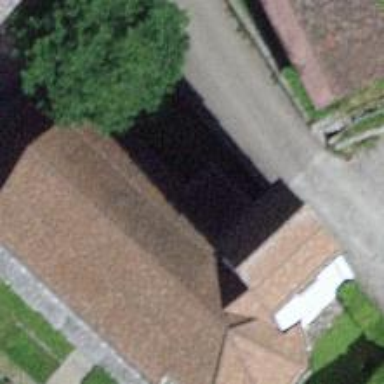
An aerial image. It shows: Church which is place of worship.